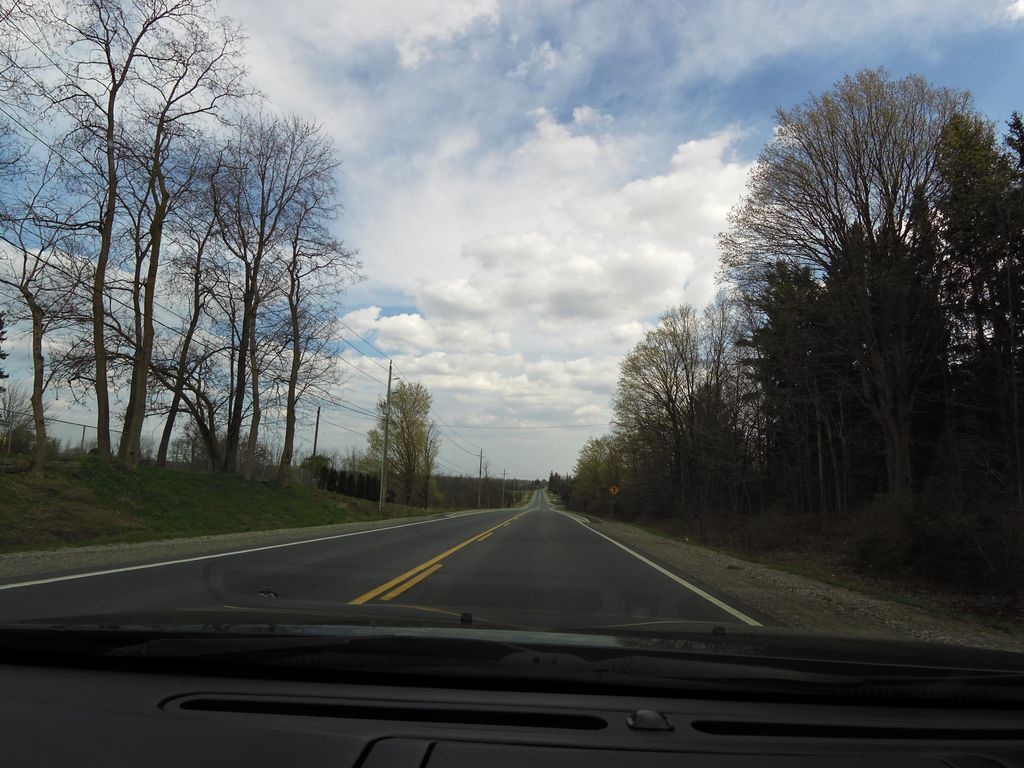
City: kitchener-waterloo